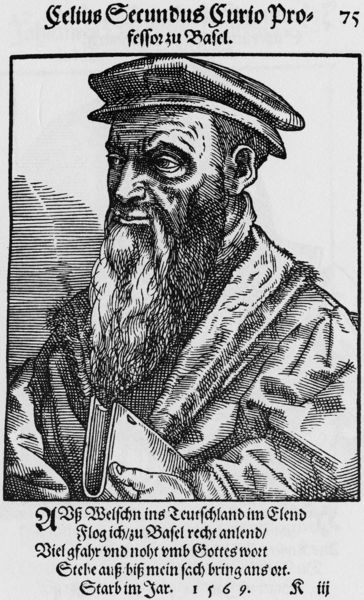
Titel: Bildnis des Celio Secundo Curione (Celius Secundus Curio)
Künstler: Tobias Stimmer
Institution: (Seriendruck)
Schlagwörter: hand, mann, schatten, hut, mund, nase, ohr, profil, stirn, zeichnung, blick, alt, bart, kappe, mütze, augen, bibel, falten, geschichte, kleidung, kragen, pelz, rahmen, tot, vollbart, ärmel, bildnis, niederlande, portrait, porträt, kirche, auge, haare, kutte, mantel, kaufmann, ohren, deutschland, schrift, grafik, hat, tafel, nose, print, buch, glaube, druck, schwarzweiss, schraffur, radierung, stich, text, bürger, überschrift, barett, halbprofil, man, mittelalter, german, eyes, male, gelehrter, kupferstich, black and white, coat, fur, mouth, beard, old man, geburtstag, basel, writing, druch, altdeutsch, drapery, geburt, person, human, latein, professor, engraving, holbein, book, calligraphy, hatching, galileo, angry, poster, holzschneitt, hate, propaganda, scholar, kraen, 1569, todesanzeige, brows, thumb, mustach, selius, todestag, line art, calius secundus curio pro, celius, secundus, curio, elend, calvin, flat hat